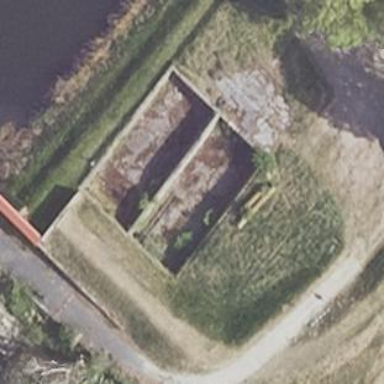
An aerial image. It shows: Bunker silo surrounded by wall.